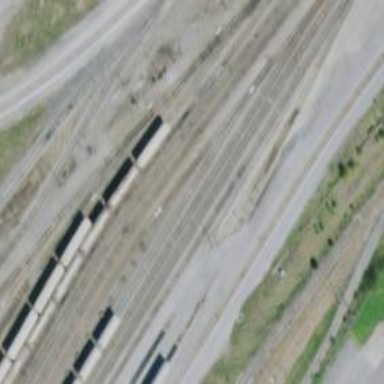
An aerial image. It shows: Railway siding for service.